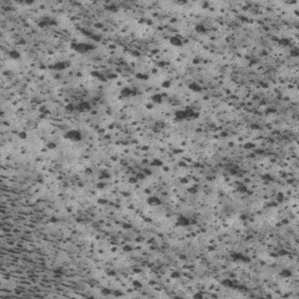
Label: frost